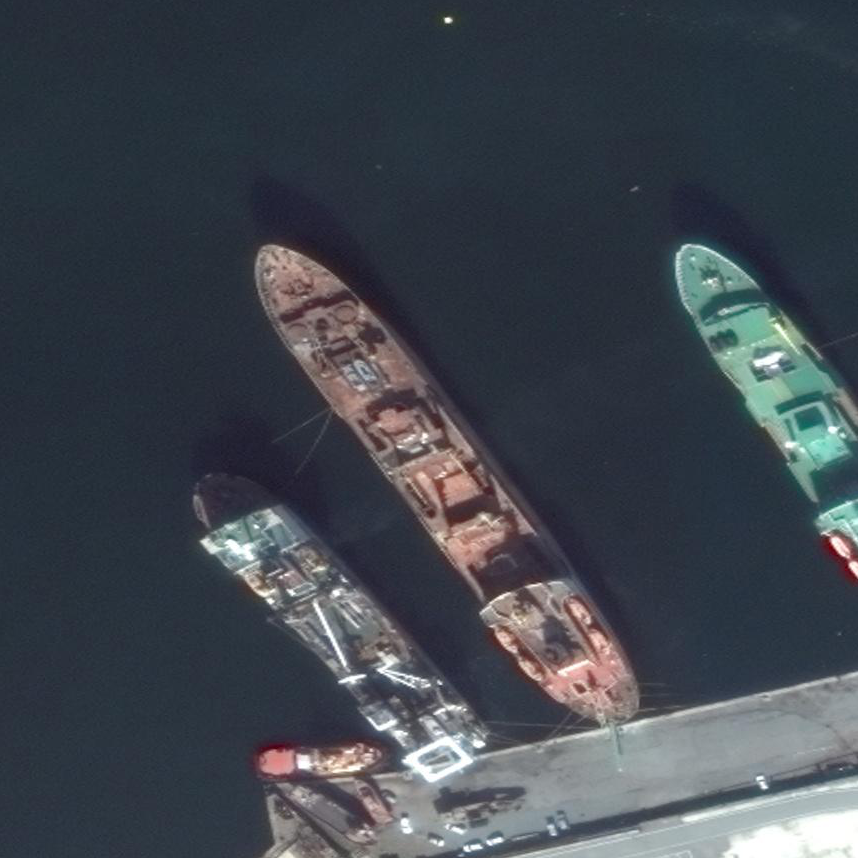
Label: civil